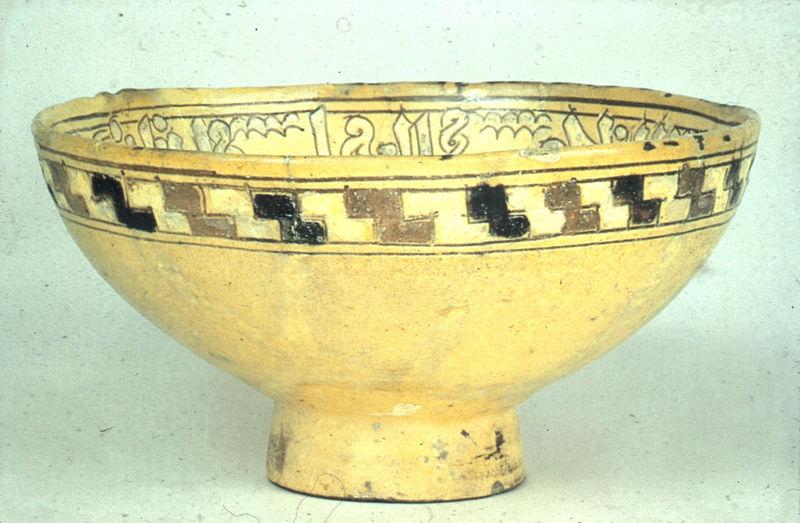
Titel: Schale mit zentralem Wappen aus Ägypten
Standort: Kuwait
Institution: Al-Sabah-Sammlung
Schlagwörter: fuß, wasser, weiß, gelb, ocker, braun, grau, hell, schwarz, zeichen, obst, rot, tiere, beige, muster, ornament, alt, band, schale, schüssel, sockel, flach, gold, borte, schön, kreis, oval, rund, keramik, ton, vase, schrift, creme, linien, rand, bordüre, jugendstil, inschrift, jaune, dekor, verzierung, schriftzeichen, ring, striche, foto, fotografie, photographie, rechtecke, bögen, becher, gefäß, antike, orient, orientalisch, linie, form, strich, kranz, photo, fries, geometrisch, rauten, schnörkel, öffnung, arabisch, farbfoto, grab, antik, griechisch, steingut, golden, fäden, heilig, bemalung, porcelaine, schief, trinkschale, glasiert, glasur, islam, gebrannt, vertiefung, gewellt, wertvoll, symbole, mäander, ägyptisch, tief, kratzer, klötzchenfries, keramikschale, bänderung, beschädigt, dia, schüsseö, dreifarbig, bol, plat, schaale, versetzt, abschabung, altentum, bandornament, coupe, stufenfries, treppenfries, ungleich, unregelmäßigkeiten, archaeologie, vries, z, ilamisch, schritft, grieantike, pglasurr, frlasur, carrés